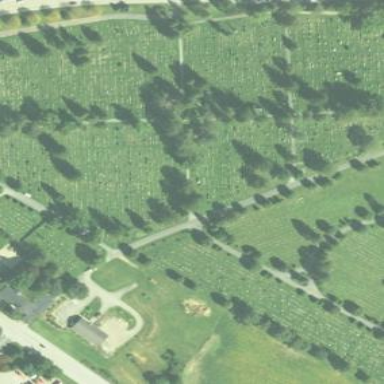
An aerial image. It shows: Cemetery.